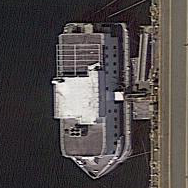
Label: civil